Question: I am trying to integrate a into an iPad application. Something like the Final Hour app where the app is a native app using slideshows. some of the slideshow pages have a small part that is loaded from a website.
The only way I would have known this was when I didn't have internet access the small area where the website loads into said there was no internet connection.
How can I implement something like this? I understand the website aspect but I don't understand what iOS API they use to setup some sort of canvas or frame to hold the website.
Here is an image of the app. The webpage would be loaded into the "blue" box outline.

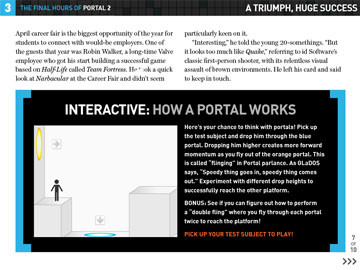
Answer: You are indeed looking for a <URL>. You need to build the controls yourself if you want your users to navigate in the website. If you just want to show one page, with no Back or Reload button, then you can use it as is.
Note that you should try to make it clear to your users that your app might not work properly if no Internet connection is available.